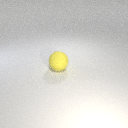
large yellow rubber sphere